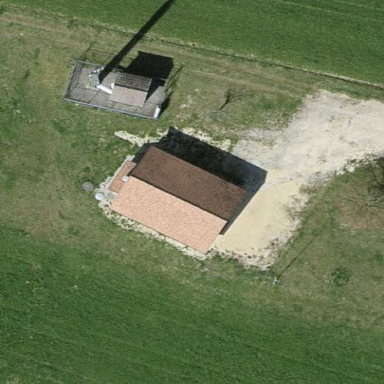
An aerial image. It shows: Service building.